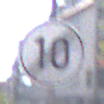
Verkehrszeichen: EndeGeschwindigkeit10
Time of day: MorningAfternoon
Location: Outdoor (Urban)
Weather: Clear
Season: NotSpecified
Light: Natural